Question: This is how I blur a UIImage called 'artworkImage' using 'UIImage+Effects' to get the iOS 7 blur effect:
'''
-(void)viewDidAppear:(BOOL)animated{
MPMediaItem *currentItem = [self.musicPlayer nowPlayingItem];
dispatch_async(dispatch_get_global_queue(DISPATCH_QUEUE_PRIORITY_DEFAULT, 0ul), ^(void) {
@autoreleasepool {
MPMediaItemArtwork *artwork = [currentItem valueForProperty: MPMediaItemPropertyArtwork];
UIImage *artworkImage = [artwork imageWithSize: CGSizeMake (618, 618)];
artworkImage = [artworkImage applyDarkEffect];
dispatch_async(dispatch_get_main_queue(), ^{
[backgroundImageView setImage:artworkImage];
UIGraphicsEndImageContext();
});
}
});
}
'''
My app is really slow so I researched how to find out why, and I came across Instruments, which showed me this:

So I researched some more how to solve this, and came across 'dispatch_async', so I put the actual blurring into the background and updating the UI in the front. It's still terribly slow.
This 'UIImage' called 'artworkImage' updates every time the music player skips song. I apply the iOS 7 blur effect from Apple's sample projects, called 'UIImage+Effects.h', to this UIImage.
Please advise me on what to do - I've searched countless threads which all say use 'autorelease', which I can't of course use with ARC.
Any help would be much appreciated, thanks.
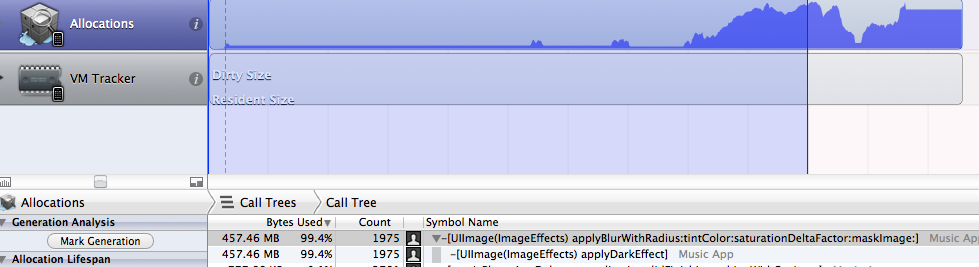
Answer: What's most likely happening here is that you're building up a series of UIImages from the above processing, causing your application to eventually exhaust memory and crash.
Apple's 'UIImage+Effects' category does blurring CPU-side using a series of box blurs. It's not the fastest process in the world. In addition to that, creating a UIImage can be slow, as is setting a UIImage to a UIImageView for display. Almost all of that is done on the CPU, rather than the GPU.
Therefore, if you trigger the above method every time you update a UI element, you will be dispatching a series of blocks first to the default background queue, then asynchronously to the main queue. The latter is most likely where your memory buildup is occurring, since every block there will retain the objects within it. If your processing and UIImageView updating takes longer than the interval at which the above method is triggered, you will build up blocks in your dispatch queues and each of those blocks will have UIImages within them. This will quickly cause memory buildup and a crash.
There are two ways to approach this. First, you could use dispatch semaphores to make sure that only one block is every running on your background queues. I describe a process that I use for this <URL>. This would prevent the memory accumulation, but might not help with your blurring speed.
For that, you could look at an alternative to the blurring category Apple provides. My open source GPUImage framework has a GPU-accelerated blur that <URL>. Going to and from UIImages is still slow, but by piping the blur through to a GPUImageView instead of a UIImageView, you'll at least replace the latter half of the slow processing you have here. Filtering directly to a GPUImageView for display keeps all of that on the GPU.